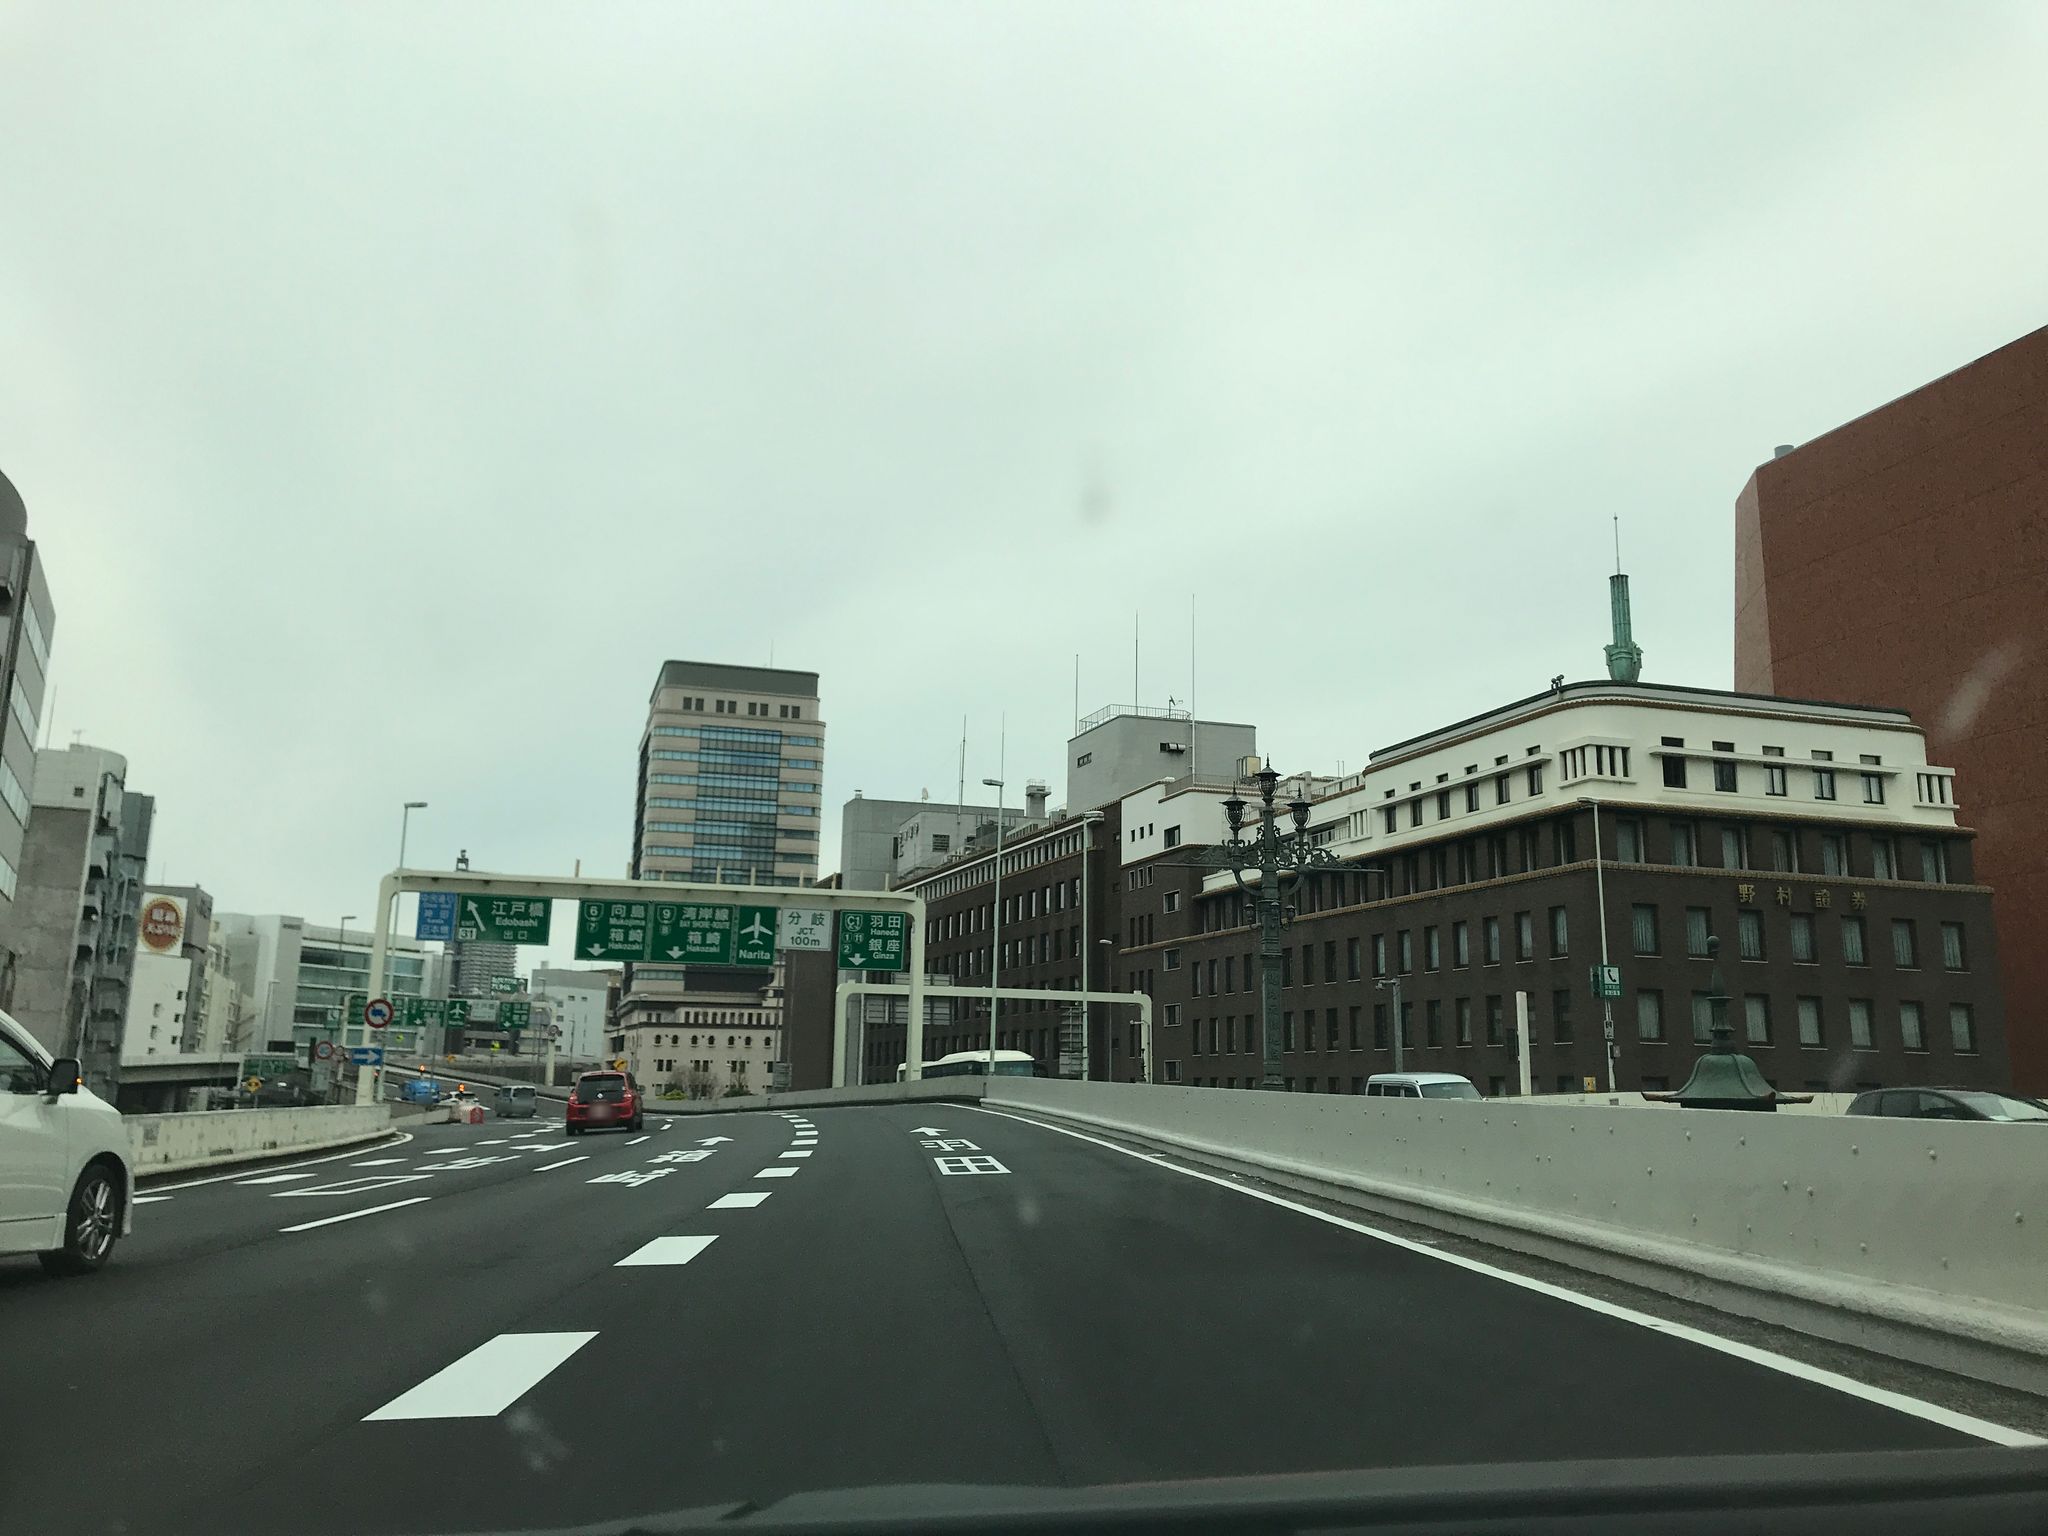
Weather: cloudy
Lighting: day
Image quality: good
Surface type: driving surface
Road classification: motorway
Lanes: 2, 3
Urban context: urban centre
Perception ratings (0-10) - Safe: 6.86, Lively: 5.64, Beautiful: 5.87, Boring: 3.23, Depressing: 6.14, Wealthy: 5.34